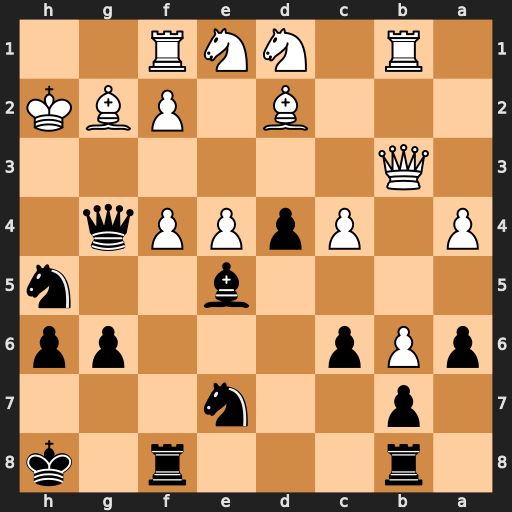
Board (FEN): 1r3r1k/1p2n3/pPp3pp/4b2n/P1PpPPq1/1Q6/3B1PBK/1R1NNR2
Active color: b
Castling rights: -
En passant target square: -
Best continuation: Nxf4 Bxf4 Qxf4+ Qg3 Qh4+ Kg1 Bxg3